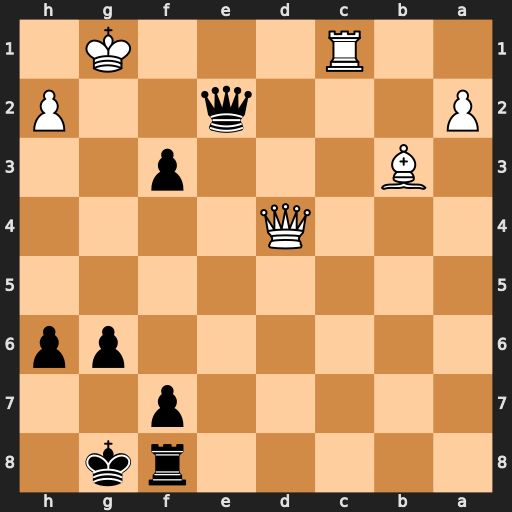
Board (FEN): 5rk1/5p2/6pp/8/3Q4/1B3p2/P3q2P/2R3K1
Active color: b
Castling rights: -
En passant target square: -
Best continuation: Qg2#